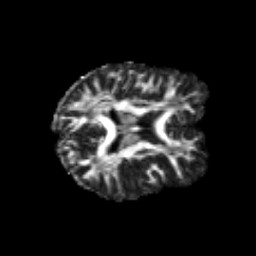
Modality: FA
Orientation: axial
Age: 21
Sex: female
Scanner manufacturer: siemens
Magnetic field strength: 3 T
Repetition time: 3.5 s
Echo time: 0.125 s